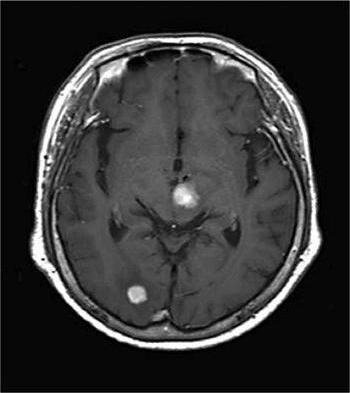
Label: notumor